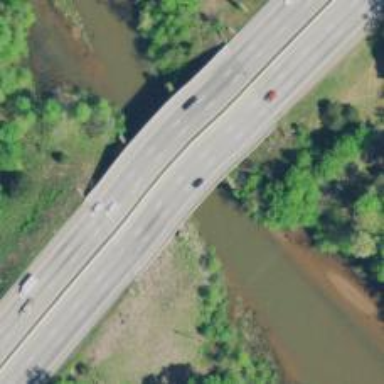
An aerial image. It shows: Motorway bridge.